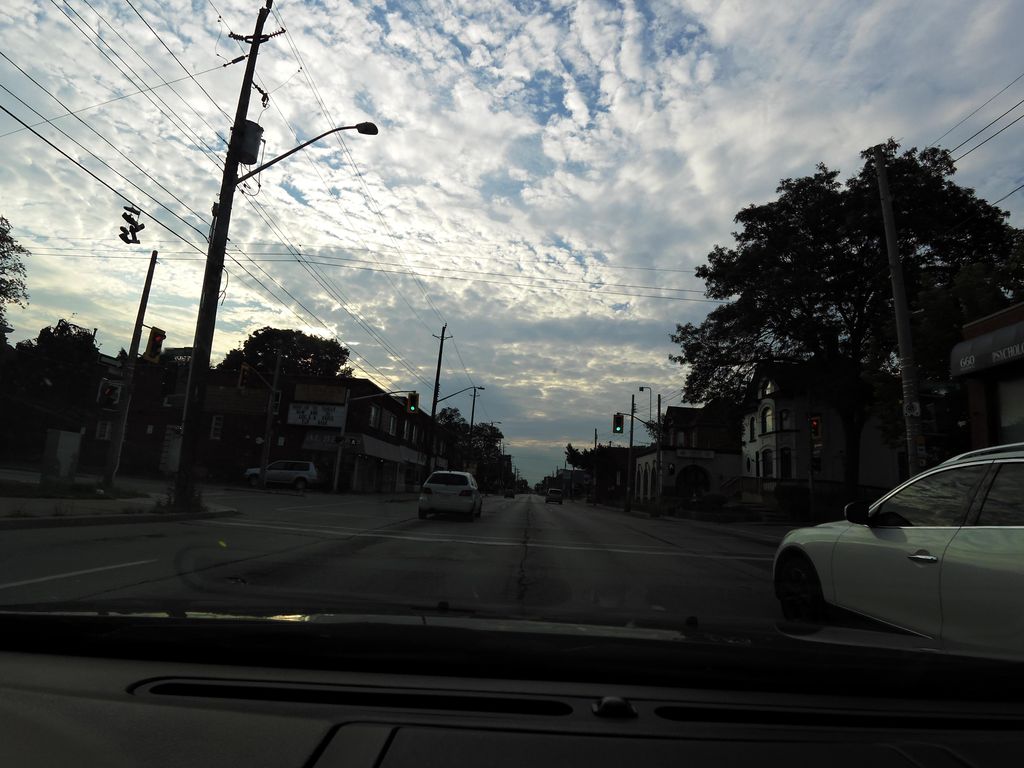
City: hamilton